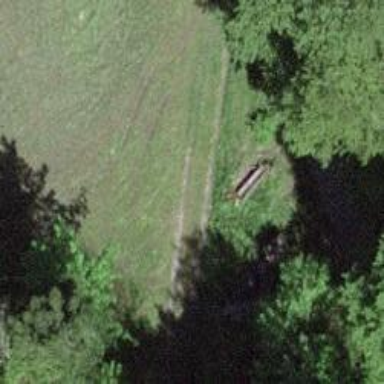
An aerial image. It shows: Red bench.